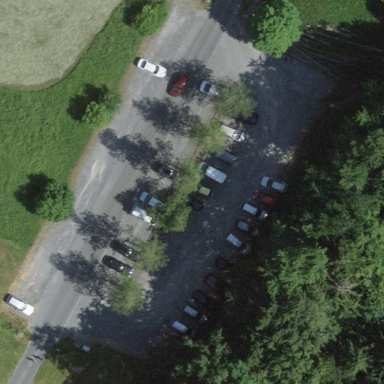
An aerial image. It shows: Parking area with surface.